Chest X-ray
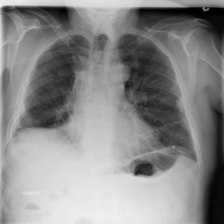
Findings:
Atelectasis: negative
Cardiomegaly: negative
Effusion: positive
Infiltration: negative
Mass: negative
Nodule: negative
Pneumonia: negative
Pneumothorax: positive
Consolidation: negative
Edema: negative
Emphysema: negative
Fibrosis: negative
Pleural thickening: positive
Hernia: negative